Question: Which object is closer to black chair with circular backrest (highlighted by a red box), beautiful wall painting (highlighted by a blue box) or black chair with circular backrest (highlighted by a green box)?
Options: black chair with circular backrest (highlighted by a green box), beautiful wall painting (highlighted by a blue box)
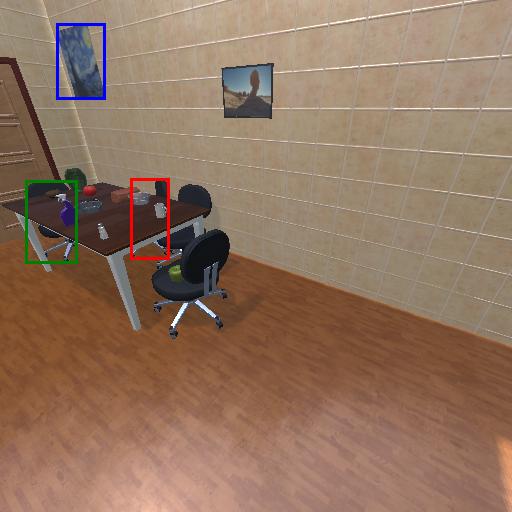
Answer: black chair with circular backrest (highlighted by a green box)